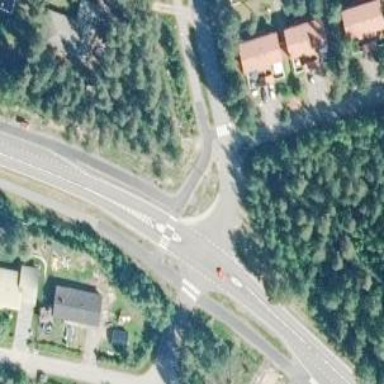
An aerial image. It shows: Asphalt cycleway.